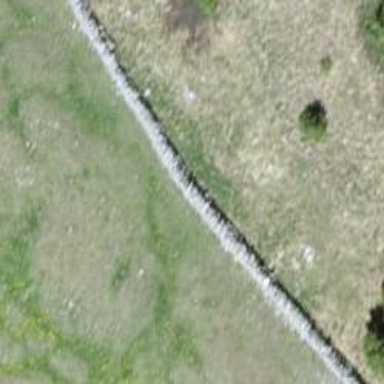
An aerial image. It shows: Wall barrier.